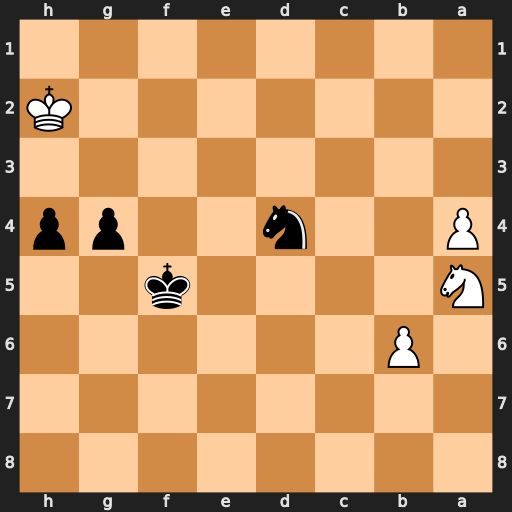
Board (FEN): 8/8/1P6/N4k2/P2n2pp/8/7K/8
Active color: b
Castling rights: -
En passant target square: -
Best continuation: Nf3+ Kg2 h3+